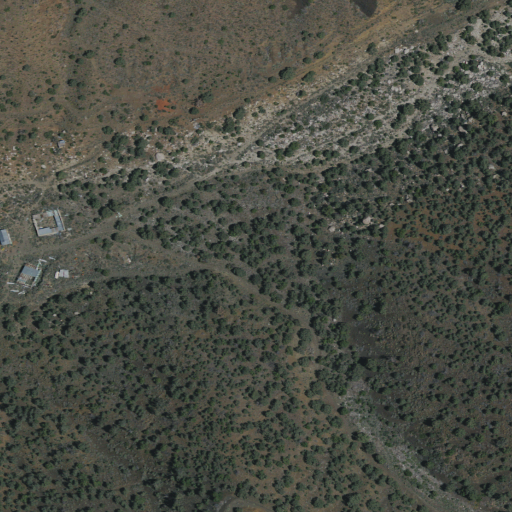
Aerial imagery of valley in California named Magazine Canyon containing evergreen forest, shrub, medium intensity development, and low intensity development